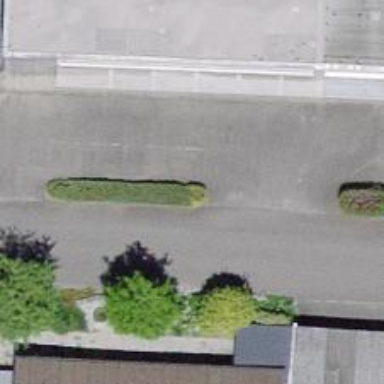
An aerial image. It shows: Hedge acting as barrier.